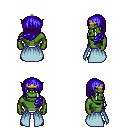
a pixel art fantasy rpg character, male body template, orc, green skin, overskirt, white pants, blue left-swept hairstyle, gold tiara, four views (front, back, left, right), 2x2 character sprite sheet, small pixel art, hard edges, no anti-aliasing